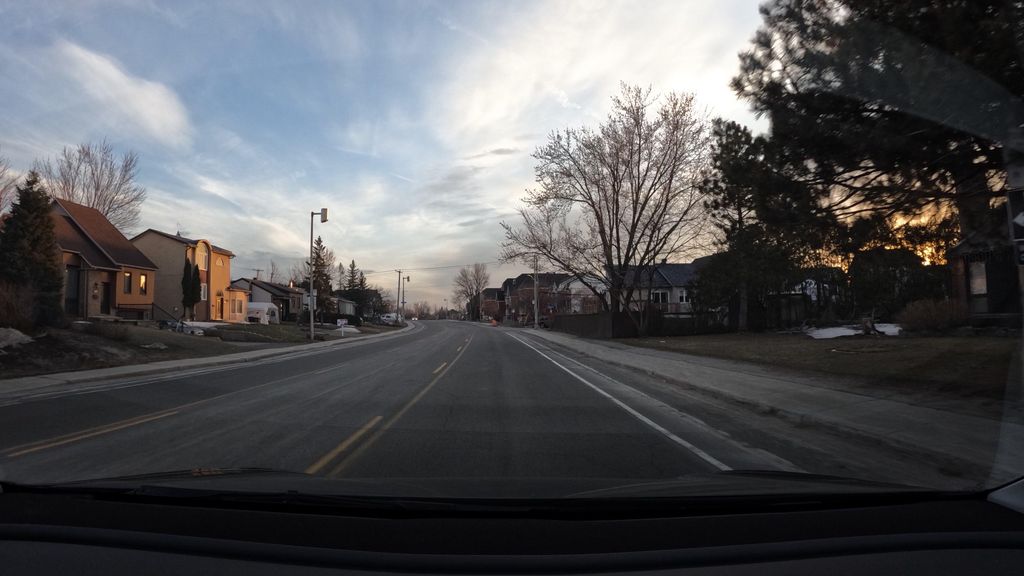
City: montreal